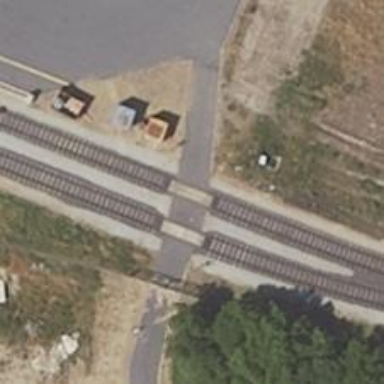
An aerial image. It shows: Level crossing along the railway.